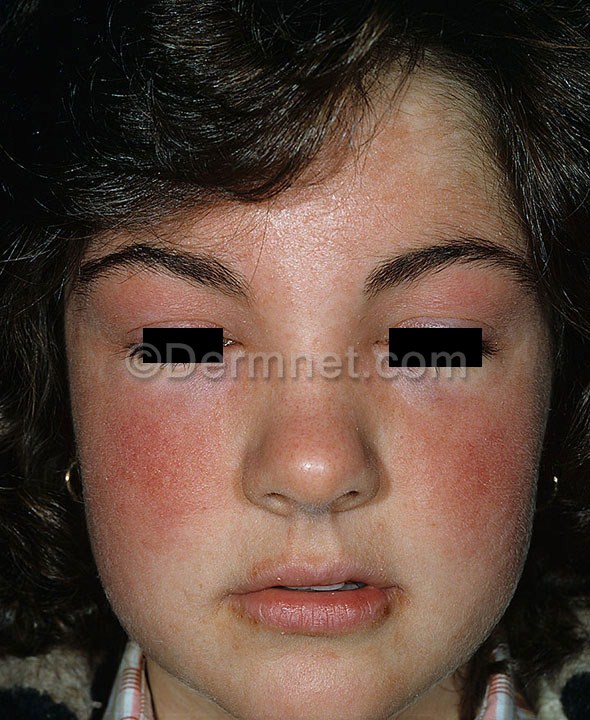
Disease: Poison Ivy Photos and other Contact Dermatitis